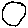
Label: circle